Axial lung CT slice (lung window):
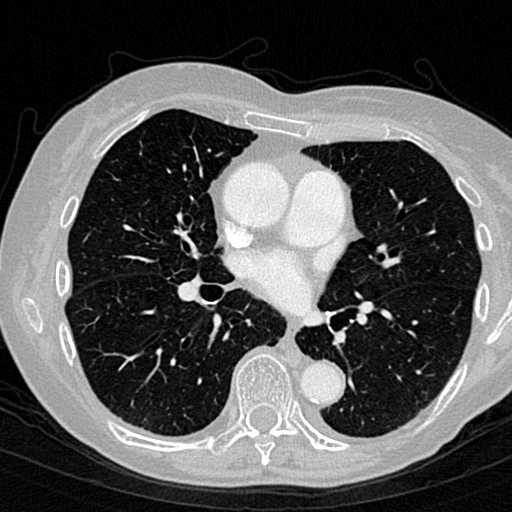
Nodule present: no